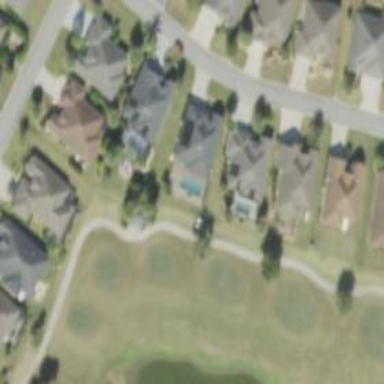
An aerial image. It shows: Golf cartpath that is also road path.